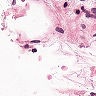
Metastatic tissue present: no